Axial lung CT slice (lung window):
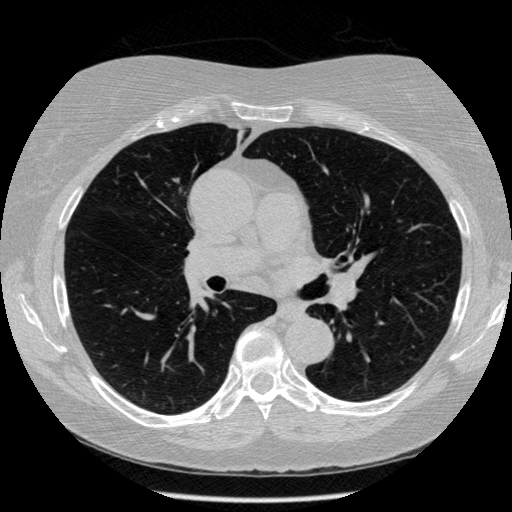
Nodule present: no